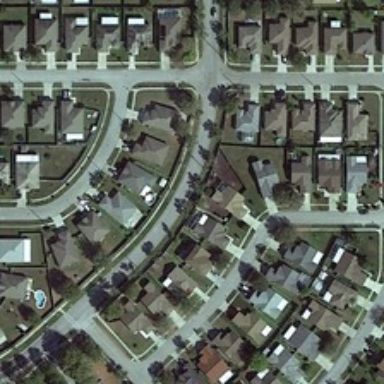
Many buildings and green trees are in a dense residential area .